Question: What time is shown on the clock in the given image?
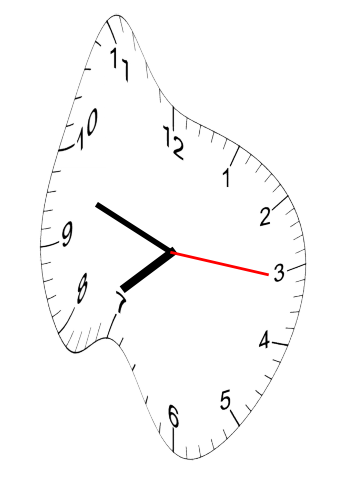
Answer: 07:48:16